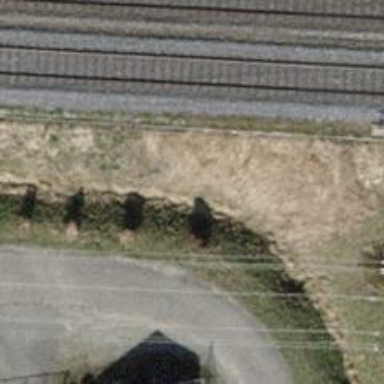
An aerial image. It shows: Hedge acting as barrier.